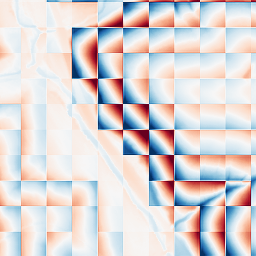
Category: wavelet
Decomposition family: wavelet_biorthogonal
Decomposition parameters: wavelet: bior1.3
level: 5
Upsampling method: quartic
Upsampling parameters: scale: 8
Upsampling scale: 8